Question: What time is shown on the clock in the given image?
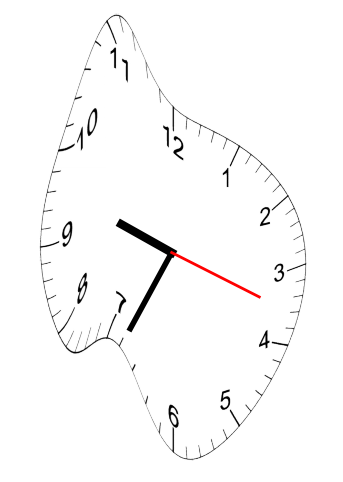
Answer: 09:34:18